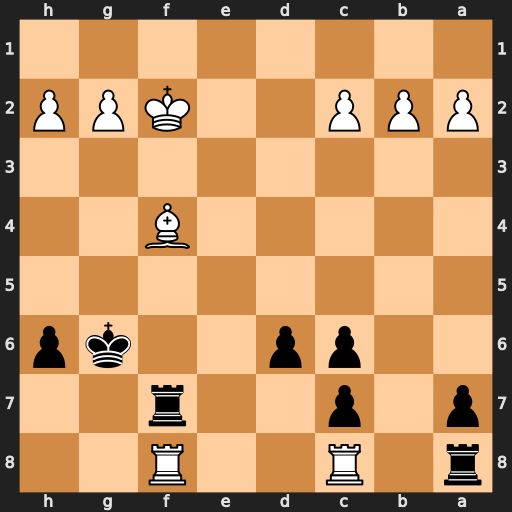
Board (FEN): r1R2R2/p1p2r2/2pp2kp/8/5B2/8/PPP2KPP/8
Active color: b
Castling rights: -
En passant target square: -
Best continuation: Rxf8 Rxf8 Rxf8